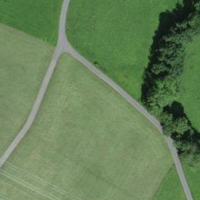
EUNIS habitat code: 24
Species observed at this site:
Medicago lupulina